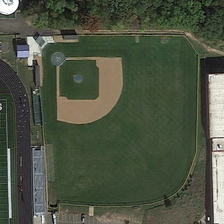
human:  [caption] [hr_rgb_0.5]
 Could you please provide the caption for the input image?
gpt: a baseball field is near a building and some green trees .

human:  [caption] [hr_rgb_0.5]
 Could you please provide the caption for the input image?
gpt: a baseball field is near a building and some green trees .

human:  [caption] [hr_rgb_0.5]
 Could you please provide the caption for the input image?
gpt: a baseball field is near a building and some green trees .

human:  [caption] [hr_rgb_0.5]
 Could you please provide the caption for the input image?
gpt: a baseball field is near a building and some green trees .

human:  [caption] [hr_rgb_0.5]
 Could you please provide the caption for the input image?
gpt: a baseball field is near a building and some green trees .